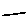
Label: line